Question: I have 4 columns in my table
'''
id , amount_from, amount_to, amount
'''
My value is lets suppose 350000
The data in the table is:

i want to query which column have a amount_from greater then 350000 and amount_to less then 350000
'''
select * from table where id = 5 and amount_from >= 355000 and amount_to <= 355000
'''
but i am getting 0 results.
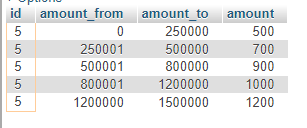
Answer: Normally you would use the keyword 'BETWEEN'
'''
SELECT * FROM table WHERE id=5 AND 350000 BETWEEN amount_from AND amount_to
'''